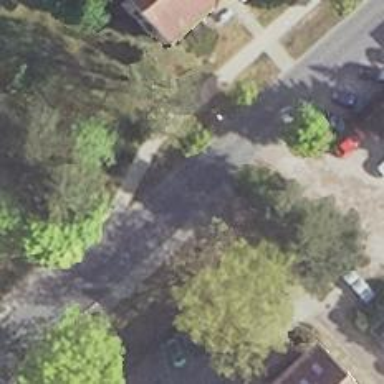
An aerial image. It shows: Sidewalk along the footway.